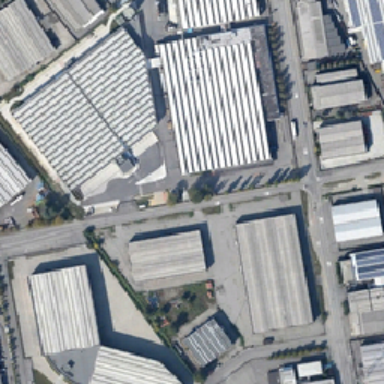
He is a very modern and advanced ide nude in the industrial zone .